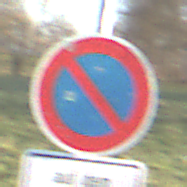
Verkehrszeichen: EingeschraenktesHalteverbot
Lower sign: SonstigeBeschraenkungen5
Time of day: MorningAfternoon
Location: Outdoor (Nature)
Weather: Clear
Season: Winter
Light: Natural